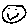
Label: smiley face